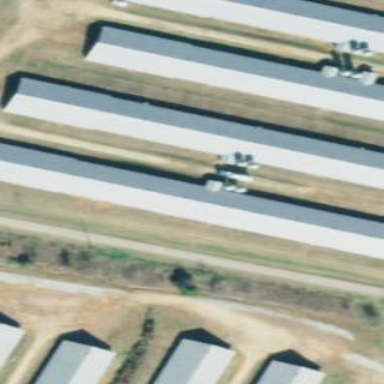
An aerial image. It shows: Poultry house.